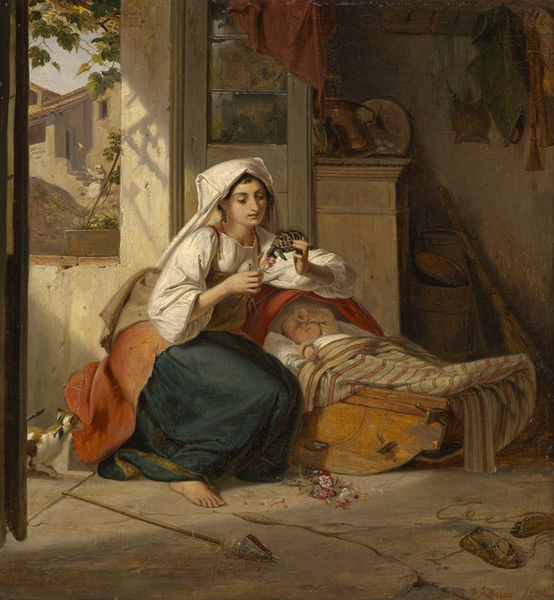
Titel: Italienerin an der Wiege
Künstler: Johann Baptist Kirner
Standort: Karlsruhe
Institution: Staatliche Kunsthalle Karlsruhe
Schlagwörter: baum, blau, blätter, feder, fuß, gemälde, hand, schatten, schlaf, umhang, weiß, grün, sitzen, stadt, abend, blume, blumen, braun, fenster, finger, frau, glas, holz, kleid, licht, raum, tür, zimmer, ausblick, blüten, dach, dame, haus, hund, rot, schleier, tier, tuch, beige, haube, malerei, rock, hemd, jung, arm, barock, bluse, kleidung, mensch, stein, hände, öl, ast, häuser, sonne, boden, gewand, interieur, kelch, sitzend, decke, familie, innen, kind, mutter, tochter, pflanze, renaissance, rosa, genre, krug, ranken, hündchen, kopfbedeckung, spanien, füße, magd, sommer, schrank, schlafen, italien, ort, perspektive, süden, mieder, schuhe, mauer, hof, türe, baby, ölgemälde, kissen, essen, wein, weib, wohnung, kopftuch, sitzt, gestreift, streifen, bett, bettdecke, stube, besen, sandalen, blumenstrauss, katze, barfuss, panzer, haken, offen, amme, weinen, füttern, haustier, kater, scheibe, fass, kleinkind, kasten, tracht, küche, pantoffel, sandale, manierismus, fressen, müde, garderobe, weinrebe, maria, jerusalem, haustiere, süß, schildkröte, steinfussboden, sohn, verschlafen, spielzeug, säugling, wiege, händchen, schläft, kindermädchen, mediteran, zu hause, glückskatze, blmen, mama, wippe, kindchen, fresen, katze#, fenst, kleid decke, schilfkröte